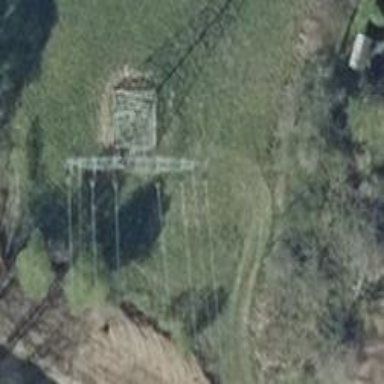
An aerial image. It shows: Power line is depicted.